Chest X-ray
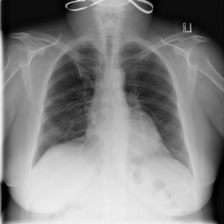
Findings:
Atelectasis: negative
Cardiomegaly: negative
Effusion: negative
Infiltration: negative
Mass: negative
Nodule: positive
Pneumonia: negative
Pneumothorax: negative
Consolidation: negative
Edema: negative
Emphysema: negative
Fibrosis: negative
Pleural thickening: negative
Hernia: negative